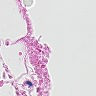
Metastatic tissue present: no